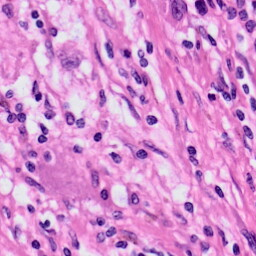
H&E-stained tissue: Skin